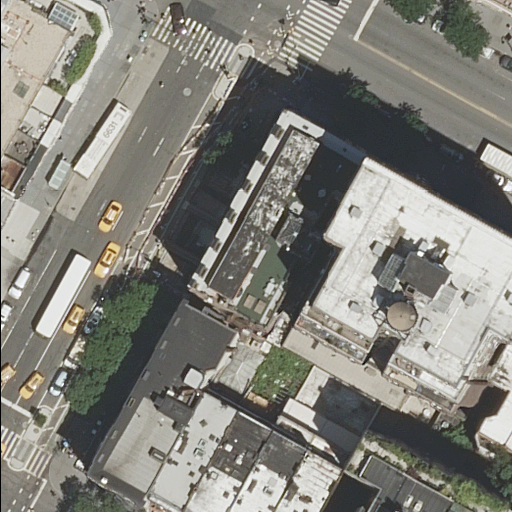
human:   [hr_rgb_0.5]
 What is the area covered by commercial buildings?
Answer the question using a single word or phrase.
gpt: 0m2

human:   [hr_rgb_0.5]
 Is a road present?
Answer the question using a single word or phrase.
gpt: yes

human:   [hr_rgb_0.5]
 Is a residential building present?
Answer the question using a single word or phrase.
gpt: yes

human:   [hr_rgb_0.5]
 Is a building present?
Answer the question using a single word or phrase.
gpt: yes

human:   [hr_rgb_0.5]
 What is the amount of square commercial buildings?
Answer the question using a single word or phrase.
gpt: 0

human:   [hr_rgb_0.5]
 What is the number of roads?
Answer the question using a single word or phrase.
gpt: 4

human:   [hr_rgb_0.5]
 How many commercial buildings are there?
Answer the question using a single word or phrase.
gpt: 0

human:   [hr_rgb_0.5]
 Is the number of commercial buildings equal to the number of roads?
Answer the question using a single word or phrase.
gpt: no

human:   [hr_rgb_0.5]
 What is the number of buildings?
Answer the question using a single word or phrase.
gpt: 14

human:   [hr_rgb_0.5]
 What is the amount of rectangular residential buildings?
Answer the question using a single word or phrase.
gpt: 7

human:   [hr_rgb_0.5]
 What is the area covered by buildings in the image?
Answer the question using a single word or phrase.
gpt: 4487m2

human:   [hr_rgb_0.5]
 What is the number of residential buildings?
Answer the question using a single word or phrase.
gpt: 14

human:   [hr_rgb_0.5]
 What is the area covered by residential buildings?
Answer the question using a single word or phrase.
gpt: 4487m2

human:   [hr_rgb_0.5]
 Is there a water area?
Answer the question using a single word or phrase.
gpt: no

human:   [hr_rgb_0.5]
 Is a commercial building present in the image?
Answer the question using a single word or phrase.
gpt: no

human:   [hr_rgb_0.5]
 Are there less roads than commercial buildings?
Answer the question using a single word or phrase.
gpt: no

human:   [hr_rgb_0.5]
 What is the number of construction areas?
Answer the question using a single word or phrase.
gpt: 0

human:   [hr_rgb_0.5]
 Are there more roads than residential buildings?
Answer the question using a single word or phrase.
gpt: no

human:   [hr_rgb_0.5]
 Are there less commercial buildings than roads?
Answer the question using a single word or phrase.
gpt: yes

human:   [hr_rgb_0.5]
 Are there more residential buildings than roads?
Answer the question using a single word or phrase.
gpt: yes

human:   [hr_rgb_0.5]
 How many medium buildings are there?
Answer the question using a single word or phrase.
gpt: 5

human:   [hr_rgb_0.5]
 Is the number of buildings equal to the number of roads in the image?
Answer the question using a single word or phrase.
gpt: no

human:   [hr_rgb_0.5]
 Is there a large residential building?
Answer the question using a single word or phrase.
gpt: yes

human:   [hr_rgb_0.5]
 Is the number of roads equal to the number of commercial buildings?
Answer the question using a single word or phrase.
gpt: no

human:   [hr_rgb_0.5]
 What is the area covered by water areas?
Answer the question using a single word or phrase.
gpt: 0m2

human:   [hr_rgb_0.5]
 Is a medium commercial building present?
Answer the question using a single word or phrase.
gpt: no

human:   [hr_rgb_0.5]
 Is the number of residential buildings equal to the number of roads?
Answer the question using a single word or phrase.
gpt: no

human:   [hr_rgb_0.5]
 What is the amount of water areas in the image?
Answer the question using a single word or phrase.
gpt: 0

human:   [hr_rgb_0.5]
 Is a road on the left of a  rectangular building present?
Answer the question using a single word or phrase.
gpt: yes

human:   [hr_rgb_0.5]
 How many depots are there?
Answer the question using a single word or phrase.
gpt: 0

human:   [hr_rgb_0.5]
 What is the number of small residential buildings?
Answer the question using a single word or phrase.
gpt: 6

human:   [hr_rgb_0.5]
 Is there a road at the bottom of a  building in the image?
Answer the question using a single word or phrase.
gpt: yes

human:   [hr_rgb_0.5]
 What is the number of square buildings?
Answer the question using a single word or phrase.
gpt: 0

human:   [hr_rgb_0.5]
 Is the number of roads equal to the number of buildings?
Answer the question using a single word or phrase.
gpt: no

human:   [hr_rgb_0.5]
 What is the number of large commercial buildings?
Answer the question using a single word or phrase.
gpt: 0

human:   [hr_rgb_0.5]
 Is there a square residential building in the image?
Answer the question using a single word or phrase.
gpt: no

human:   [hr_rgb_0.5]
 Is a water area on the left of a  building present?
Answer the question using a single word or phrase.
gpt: no

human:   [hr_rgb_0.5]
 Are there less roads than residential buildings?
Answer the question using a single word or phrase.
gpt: yes

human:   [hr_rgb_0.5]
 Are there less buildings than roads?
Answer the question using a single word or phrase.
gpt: no

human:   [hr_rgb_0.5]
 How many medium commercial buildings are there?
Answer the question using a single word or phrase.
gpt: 0

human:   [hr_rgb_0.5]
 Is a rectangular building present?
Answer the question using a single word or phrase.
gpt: yes

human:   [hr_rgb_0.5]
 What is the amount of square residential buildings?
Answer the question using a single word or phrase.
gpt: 0

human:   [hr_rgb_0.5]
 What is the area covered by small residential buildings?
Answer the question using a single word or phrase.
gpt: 309m2

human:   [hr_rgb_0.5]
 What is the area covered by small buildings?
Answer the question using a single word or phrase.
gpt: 309m2

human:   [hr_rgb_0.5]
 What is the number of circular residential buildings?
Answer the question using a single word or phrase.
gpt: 0

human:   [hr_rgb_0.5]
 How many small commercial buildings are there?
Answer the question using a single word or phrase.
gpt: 0

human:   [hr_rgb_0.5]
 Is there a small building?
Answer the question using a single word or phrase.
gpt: yes

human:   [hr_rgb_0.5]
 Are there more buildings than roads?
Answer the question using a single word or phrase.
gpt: yes

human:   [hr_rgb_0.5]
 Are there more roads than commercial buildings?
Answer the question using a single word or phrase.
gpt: yes

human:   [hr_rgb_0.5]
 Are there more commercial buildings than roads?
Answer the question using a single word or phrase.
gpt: no

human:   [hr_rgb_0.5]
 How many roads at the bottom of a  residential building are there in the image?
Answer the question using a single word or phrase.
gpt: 1

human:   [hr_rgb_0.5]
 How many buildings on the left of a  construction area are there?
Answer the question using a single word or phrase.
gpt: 0

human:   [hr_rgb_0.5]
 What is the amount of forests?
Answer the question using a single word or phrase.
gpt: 0

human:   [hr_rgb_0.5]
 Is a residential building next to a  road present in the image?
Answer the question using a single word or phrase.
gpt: yes

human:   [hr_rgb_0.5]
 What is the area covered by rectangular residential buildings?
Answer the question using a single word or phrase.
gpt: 511m2

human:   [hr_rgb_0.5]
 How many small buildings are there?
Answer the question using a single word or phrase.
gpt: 6

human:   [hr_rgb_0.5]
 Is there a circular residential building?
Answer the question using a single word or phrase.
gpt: no

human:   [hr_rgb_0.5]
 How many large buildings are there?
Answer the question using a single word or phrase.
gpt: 3

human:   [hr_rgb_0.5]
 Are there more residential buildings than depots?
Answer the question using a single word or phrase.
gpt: yes

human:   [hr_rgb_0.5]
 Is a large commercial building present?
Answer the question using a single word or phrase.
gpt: no

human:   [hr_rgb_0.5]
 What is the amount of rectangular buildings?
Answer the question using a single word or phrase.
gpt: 7

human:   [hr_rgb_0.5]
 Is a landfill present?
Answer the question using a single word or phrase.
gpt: no

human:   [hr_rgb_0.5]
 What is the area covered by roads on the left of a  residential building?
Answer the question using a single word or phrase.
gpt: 0m2

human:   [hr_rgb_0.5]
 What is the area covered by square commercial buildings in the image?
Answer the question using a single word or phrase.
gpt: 0m2